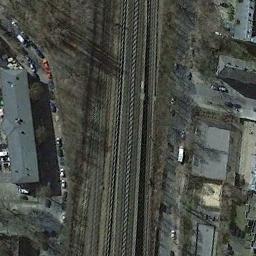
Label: railway